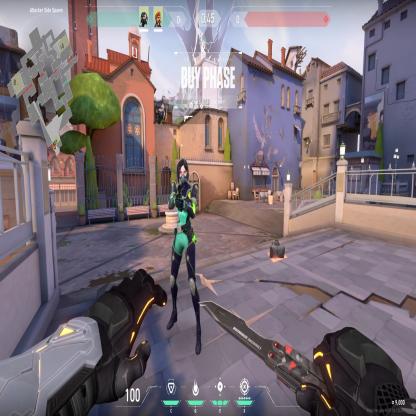
Label: dropped spike ; teammate